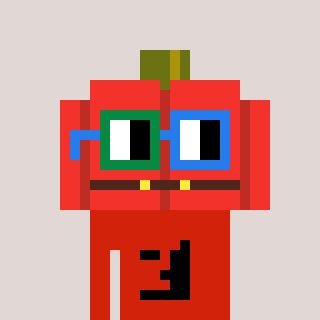
a pixel art character with square green and blue glasses, a pumpkin-shaped head and a red-colored body on a warm background